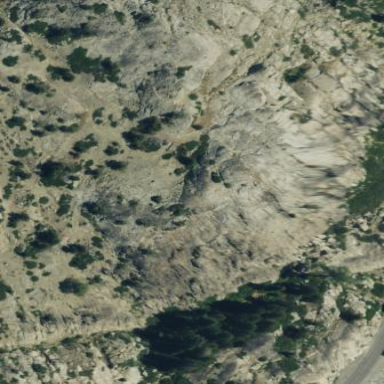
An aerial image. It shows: Climbing crag.